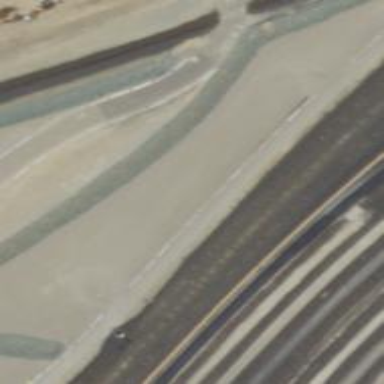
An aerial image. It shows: Railway yard.